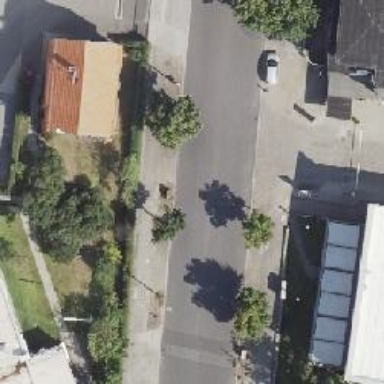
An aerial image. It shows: There is collision protection around obstacle in the parking area.